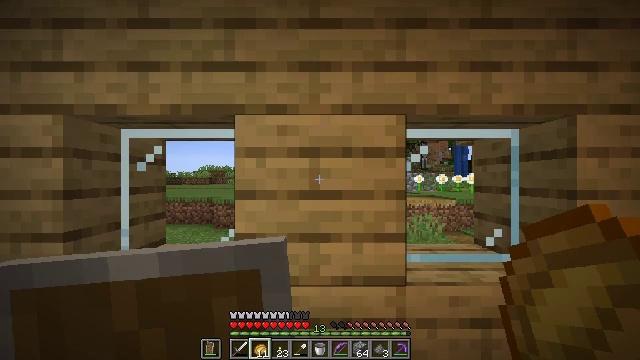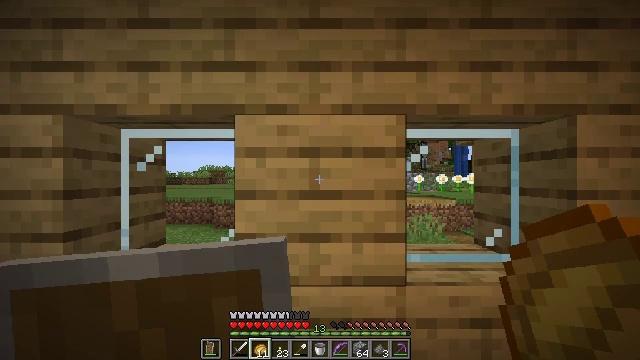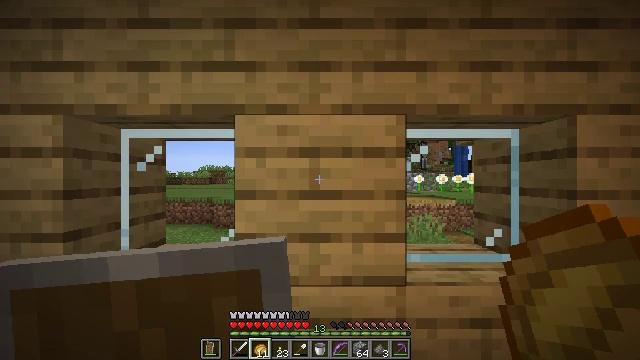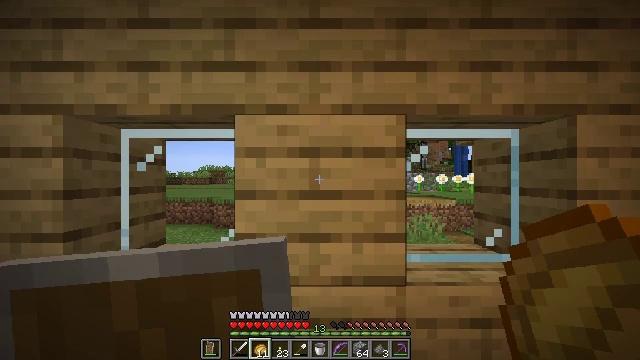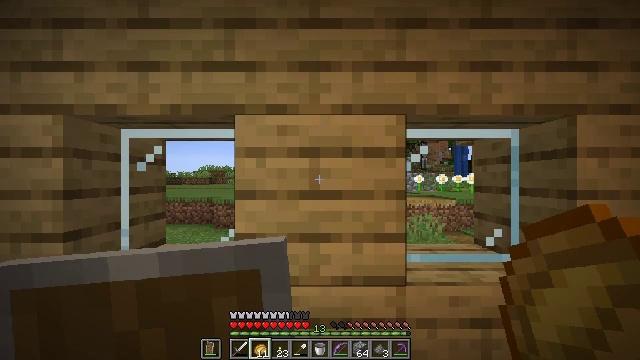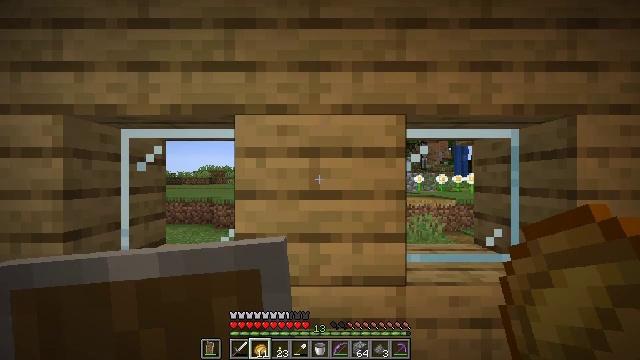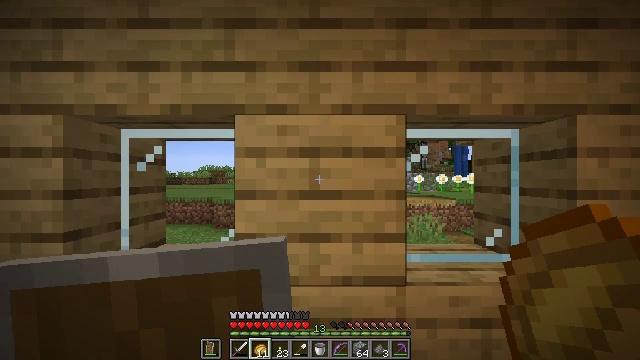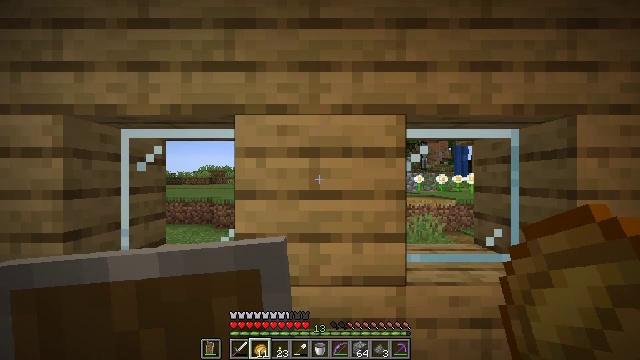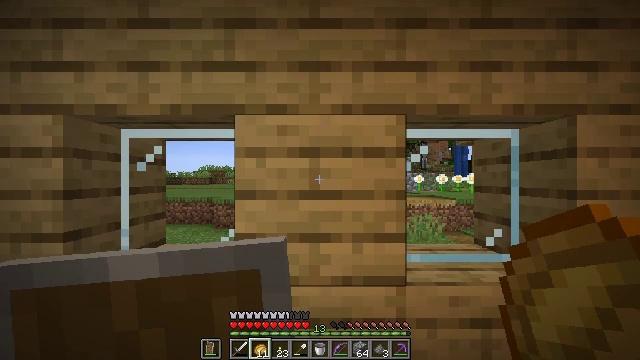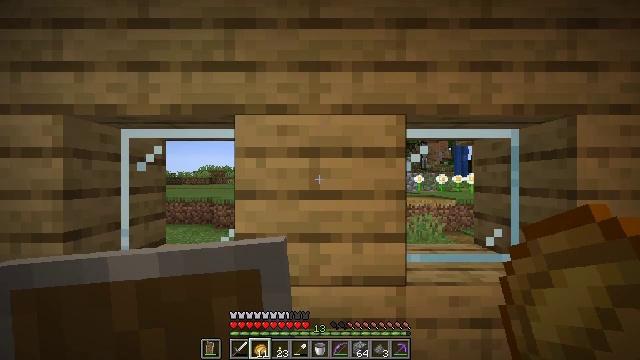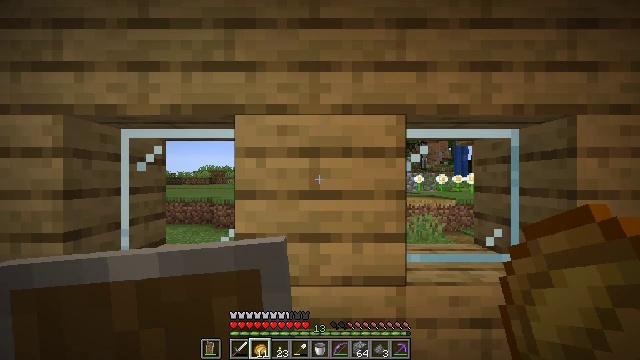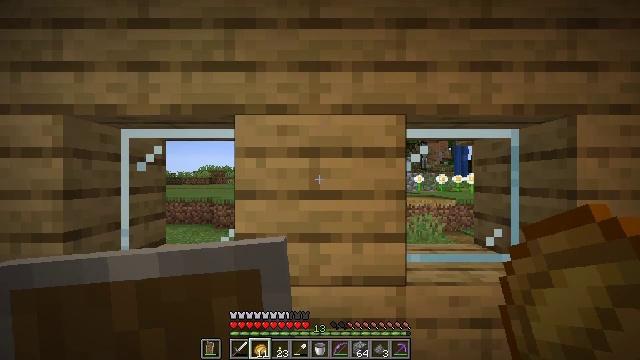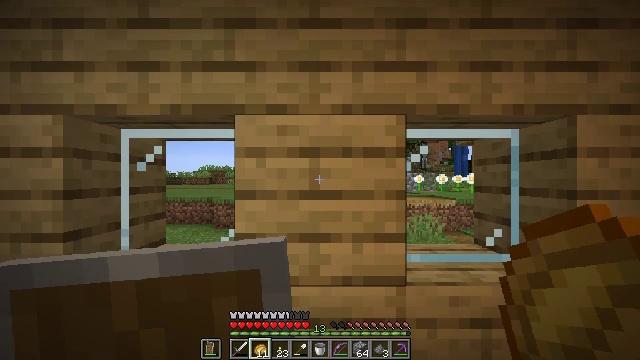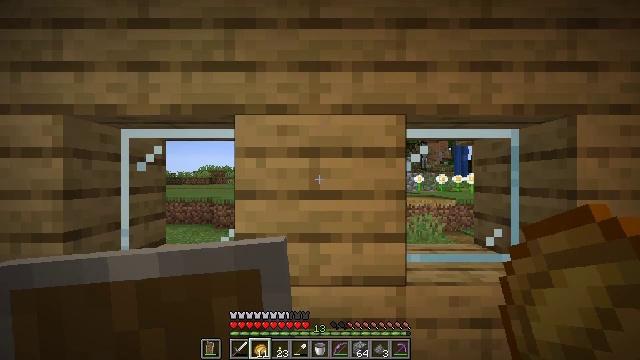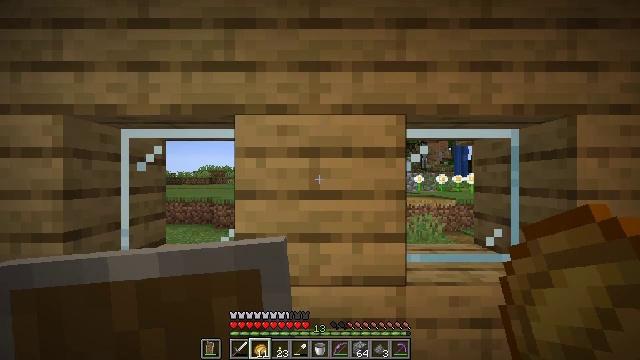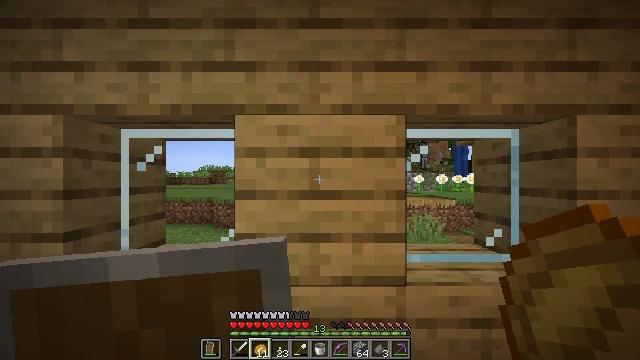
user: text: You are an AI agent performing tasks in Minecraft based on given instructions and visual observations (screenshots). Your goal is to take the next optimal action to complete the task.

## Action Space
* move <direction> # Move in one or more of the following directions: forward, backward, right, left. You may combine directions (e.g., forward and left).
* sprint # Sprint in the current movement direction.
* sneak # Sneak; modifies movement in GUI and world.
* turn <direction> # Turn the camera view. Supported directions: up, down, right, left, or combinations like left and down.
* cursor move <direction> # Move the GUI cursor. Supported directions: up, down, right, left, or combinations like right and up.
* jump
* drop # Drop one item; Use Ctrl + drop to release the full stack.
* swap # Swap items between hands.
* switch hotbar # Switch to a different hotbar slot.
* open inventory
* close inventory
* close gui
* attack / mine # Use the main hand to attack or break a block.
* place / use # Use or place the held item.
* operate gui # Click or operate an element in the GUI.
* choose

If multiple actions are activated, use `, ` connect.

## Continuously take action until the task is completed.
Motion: motion action
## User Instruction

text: Craft a bow in the crafting menu.
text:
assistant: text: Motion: no_op
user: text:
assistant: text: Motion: no_op
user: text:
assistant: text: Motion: no_op
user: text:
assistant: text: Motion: no_op
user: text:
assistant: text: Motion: no_op
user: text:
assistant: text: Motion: no_op
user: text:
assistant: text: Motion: no_op
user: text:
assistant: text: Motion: no_op
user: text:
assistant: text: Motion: no_op
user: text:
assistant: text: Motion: no_op
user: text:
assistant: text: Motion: no_op
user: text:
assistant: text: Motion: no_op
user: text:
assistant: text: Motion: no_op
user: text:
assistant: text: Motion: no_op
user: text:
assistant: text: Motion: no_op
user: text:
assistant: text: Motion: no_op
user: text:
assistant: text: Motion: no_op
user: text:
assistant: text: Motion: no_op
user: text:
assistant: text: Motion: no_op
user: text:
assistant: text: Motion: no_op
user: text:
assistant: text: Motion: no_op
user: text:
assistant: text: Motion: no_op
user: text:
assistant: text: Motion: no_op
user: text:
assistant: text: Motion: no_op
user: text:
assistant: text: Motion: no_op
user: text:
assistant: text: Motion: no_op
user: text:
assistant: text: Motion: no_op
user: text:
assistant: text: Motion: no_op
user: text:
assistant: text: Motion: no_op
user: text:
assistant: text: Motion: no_op